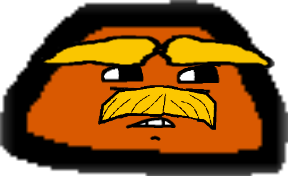
Label: 5_Animal